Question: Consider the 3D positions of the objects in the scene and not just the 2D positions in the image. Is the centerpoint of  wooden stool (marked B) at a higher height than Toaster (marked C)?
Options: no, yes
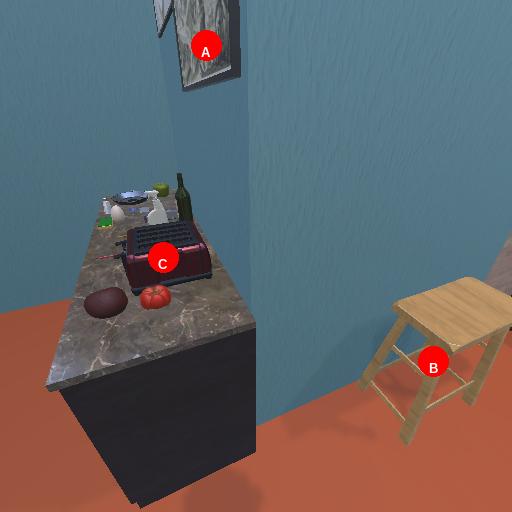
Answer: no